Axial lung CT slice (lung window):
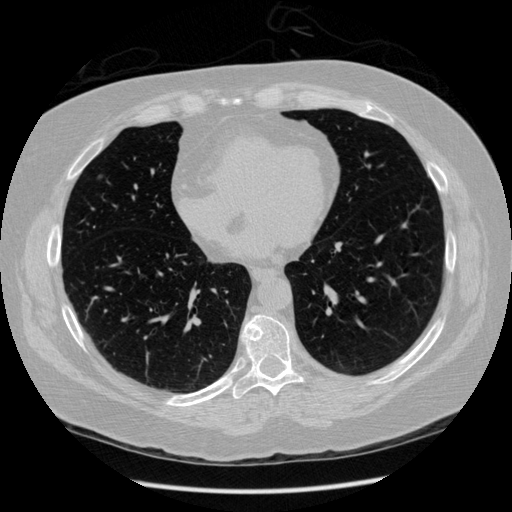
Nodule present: yes
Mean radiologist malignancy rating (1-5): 3